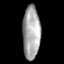
Tissue: skin
Cell type: Endothelial cells
Senescence score: 0.9087
Nuclear area (px): 916
Mean DAPI intensity: 166.665